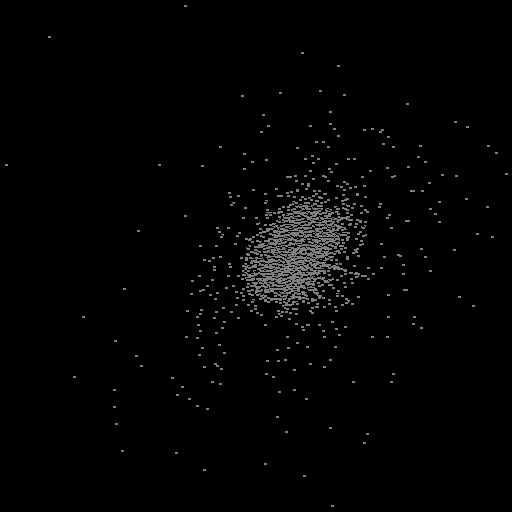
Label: supernova